Field crop: tomato
Growth stage: 2
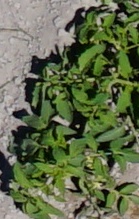
Species: tomato